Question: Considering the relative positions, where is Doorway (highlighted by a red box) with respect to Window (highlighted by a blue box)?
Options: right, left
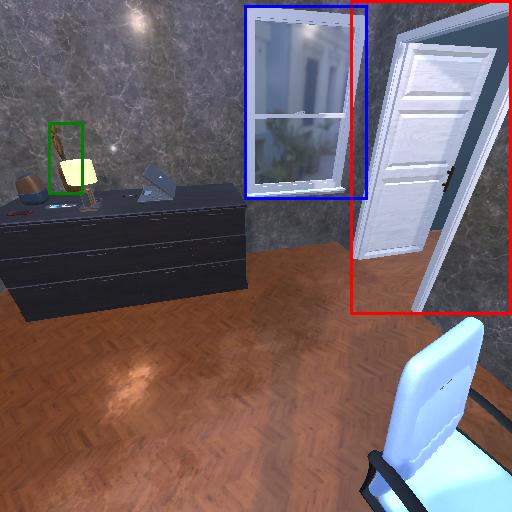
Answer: right